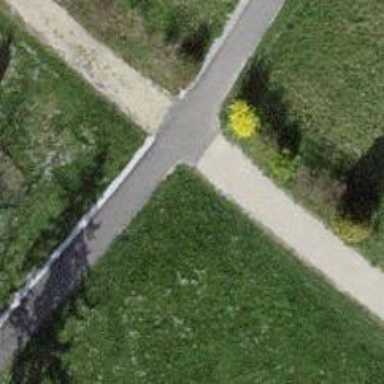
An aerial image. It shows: Footway with surface of fine gravel.